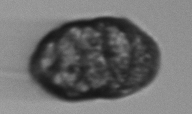
Label: Margalefidinium